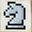
Piece: wN